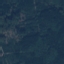
Label: Forest